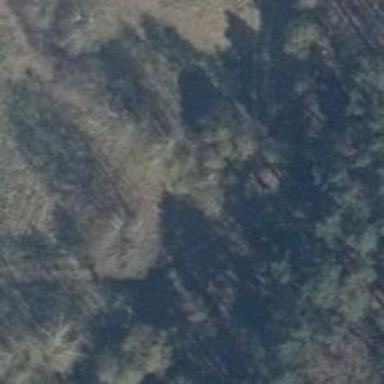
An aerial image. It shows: Row of trees in natural setting.